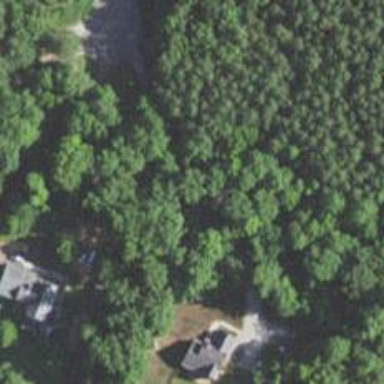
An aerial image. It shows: Driveway.